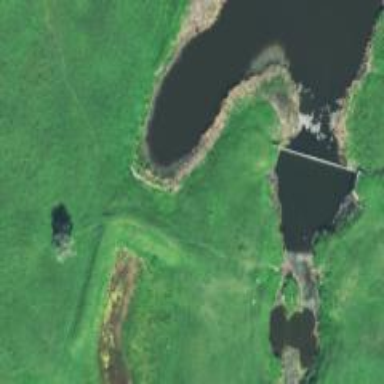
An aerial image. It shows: Reservoir.